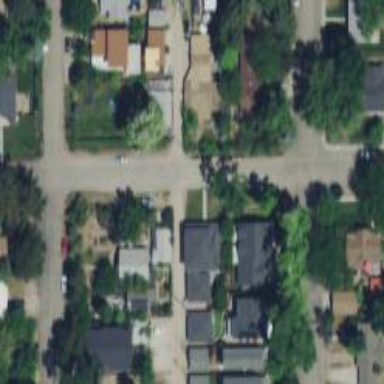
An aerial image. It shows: Alleyway designated as service road.